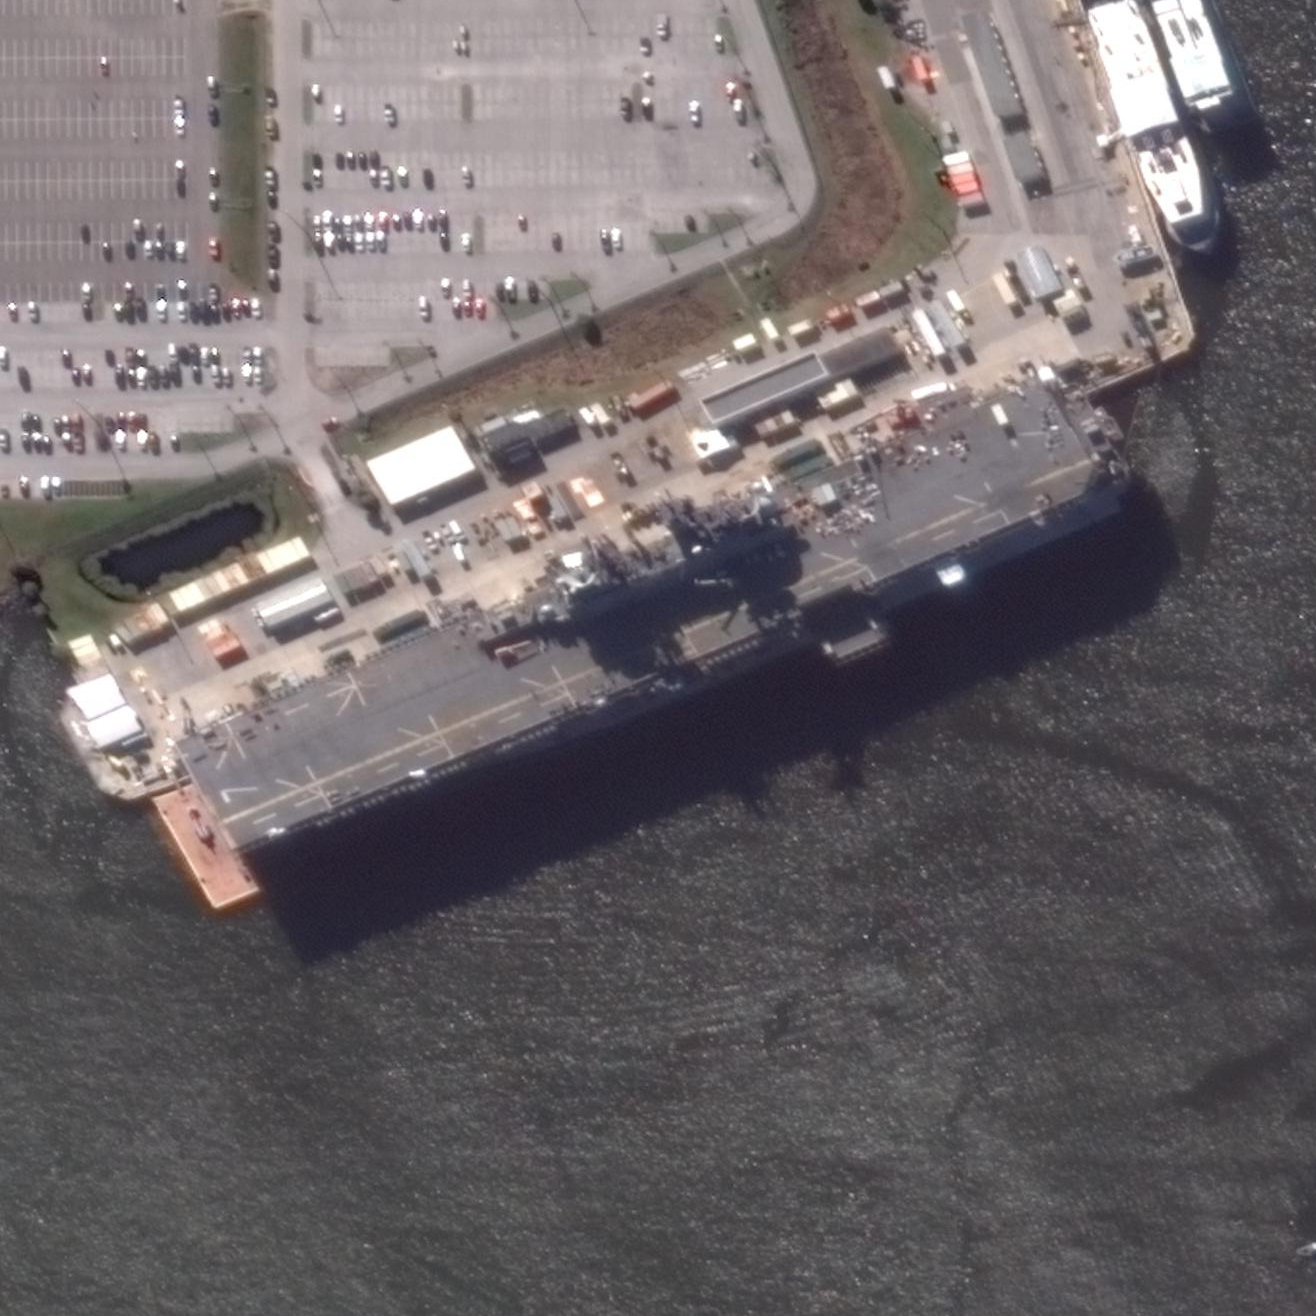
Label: assault